Field crop: maize
Growth stage: 2
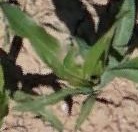
Species: maize